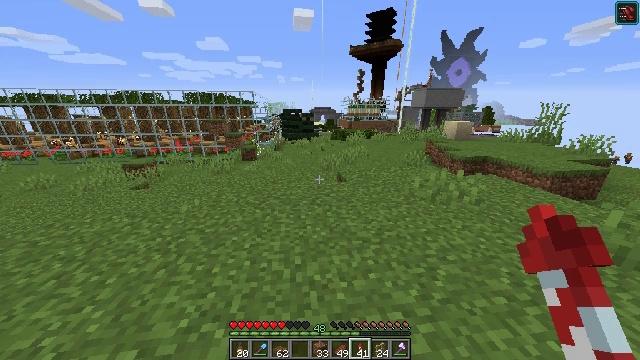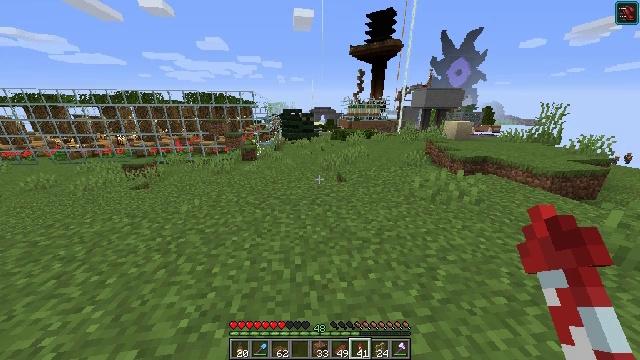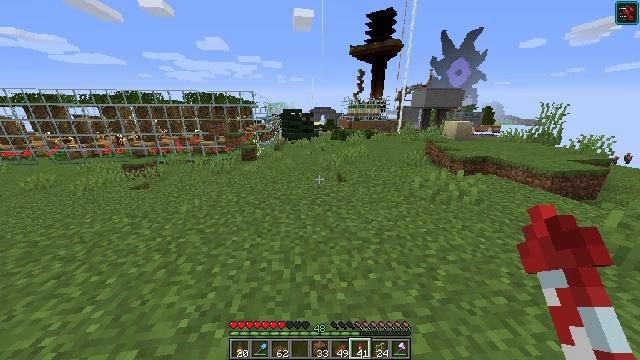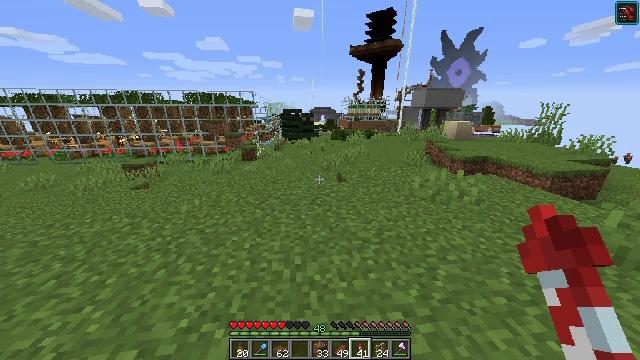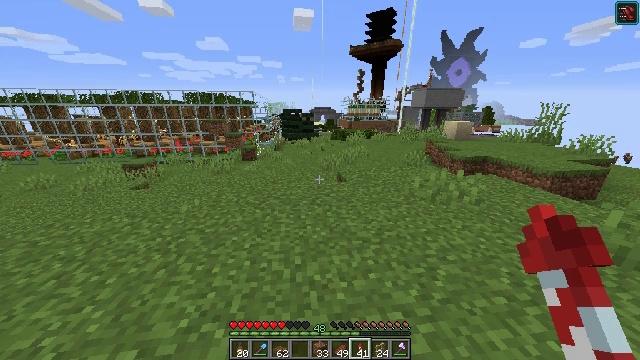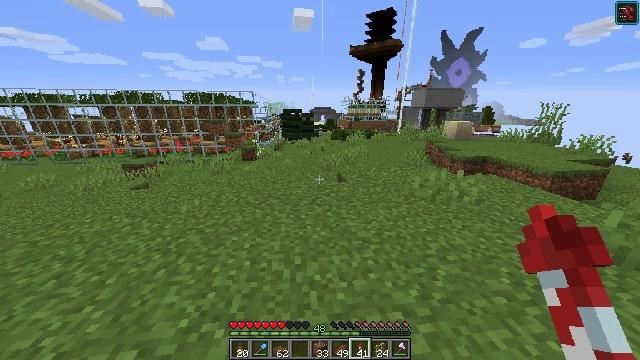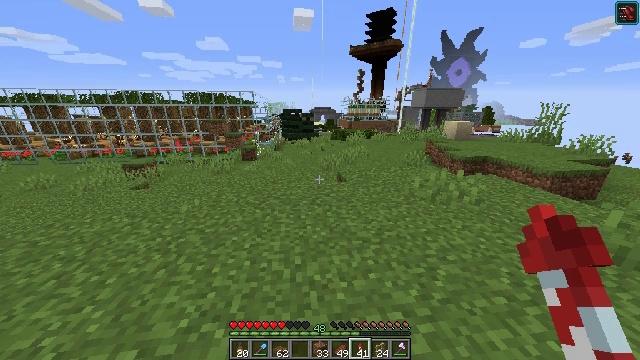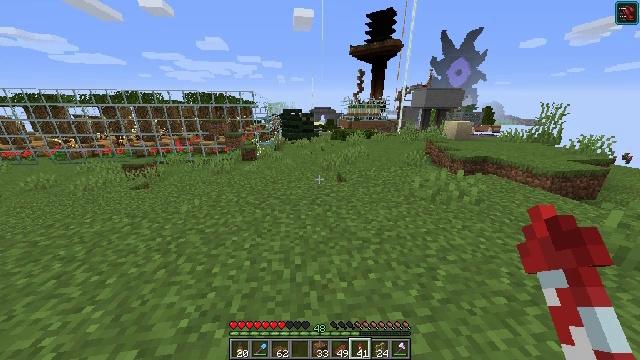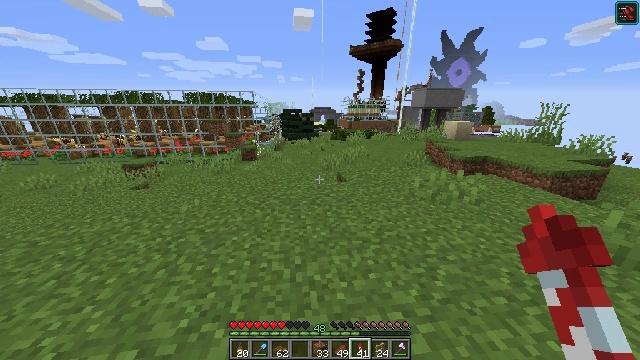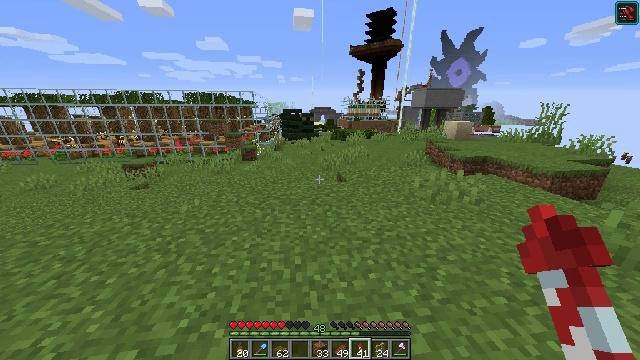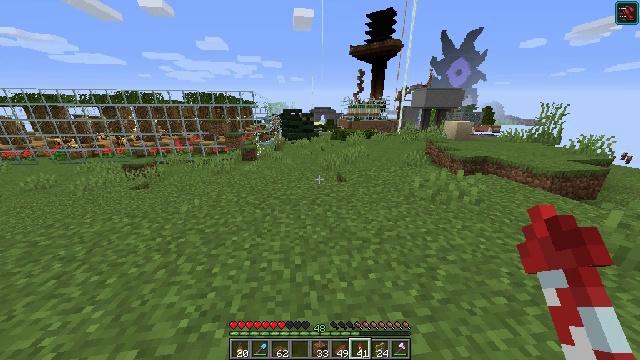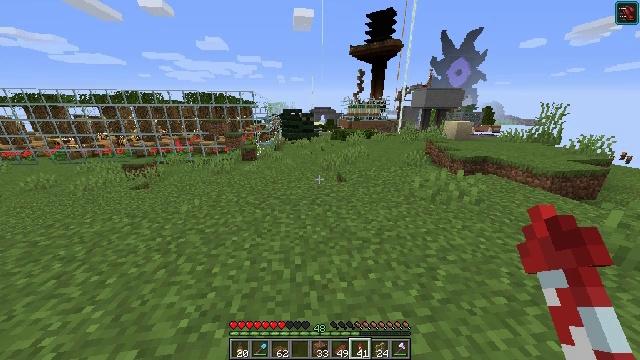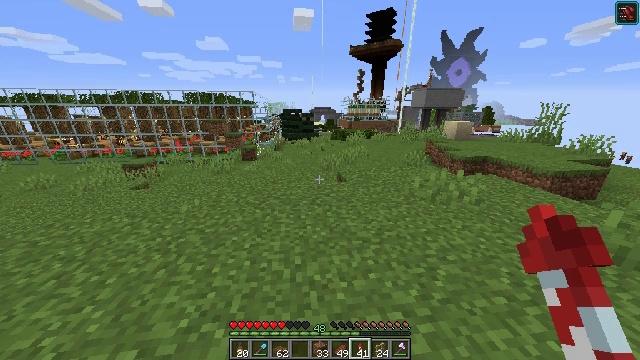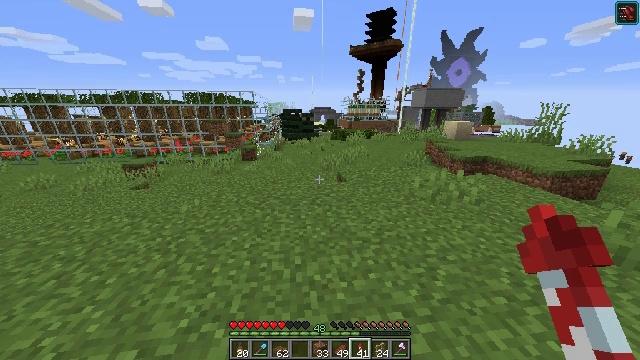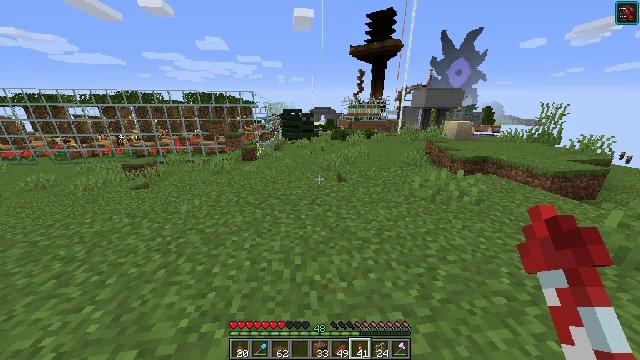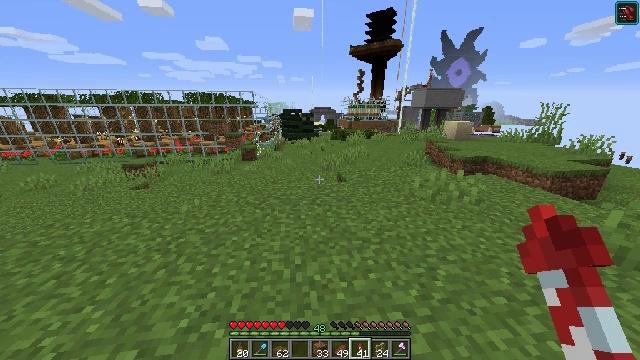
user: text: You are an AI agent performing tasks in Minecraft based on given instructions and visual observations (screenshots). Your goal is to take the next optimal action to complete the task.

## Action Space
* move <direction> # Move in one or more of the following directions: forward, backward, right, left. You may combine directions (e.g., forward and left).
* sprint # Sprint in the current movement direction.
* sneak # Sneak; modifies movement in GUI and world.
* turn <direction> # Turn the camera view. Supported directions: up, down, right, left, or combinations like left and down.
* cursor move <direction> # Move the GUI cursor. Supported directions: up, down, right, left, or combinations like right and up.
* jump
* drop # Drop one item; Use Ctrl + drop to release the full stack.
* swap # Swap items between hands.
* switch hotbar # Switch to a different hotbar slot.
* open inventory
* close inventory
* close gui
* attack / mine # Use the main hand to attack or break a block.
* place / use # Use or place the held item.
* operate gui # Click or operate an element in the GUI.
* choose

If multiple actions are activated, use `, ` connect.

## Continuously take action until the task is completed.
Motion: motion action
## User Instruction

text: Reclaim the spruce slab for later use.
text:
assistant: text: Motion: no_op
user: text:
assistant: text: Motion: no_op
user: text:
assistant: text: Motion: no_op
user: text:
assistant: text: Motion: no_op
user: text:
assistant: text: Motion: no_op
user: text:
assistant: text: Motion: no_op
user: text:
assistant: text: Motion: no_op
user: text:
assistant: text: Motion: no_op
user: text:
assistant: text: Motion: no_op
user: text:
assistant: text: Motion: no_op
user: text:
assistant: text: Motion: no_op
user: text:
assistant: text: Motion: no_op
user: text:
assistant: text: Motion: no_op
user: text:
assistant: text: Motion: no_op
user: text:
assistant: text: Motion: no_op
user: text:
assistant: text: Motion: no_op
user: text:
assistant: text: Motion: no_op
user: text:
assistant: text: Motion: no_op
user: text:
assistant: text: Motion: no_op
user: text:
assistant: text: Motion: no_op
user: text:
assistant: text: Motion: no_op
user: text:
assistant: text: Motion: no_op
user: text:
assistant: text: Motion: no_op
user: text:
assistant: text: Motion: no_op
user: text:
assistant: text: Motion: no_op
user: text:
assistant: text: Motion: no_op
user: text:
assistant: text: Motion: no_op
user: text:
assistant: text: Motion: no_op
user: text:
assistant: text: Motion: no_op
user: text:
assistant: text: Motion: no_op